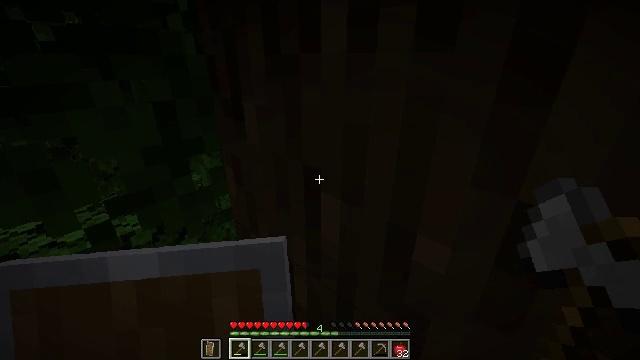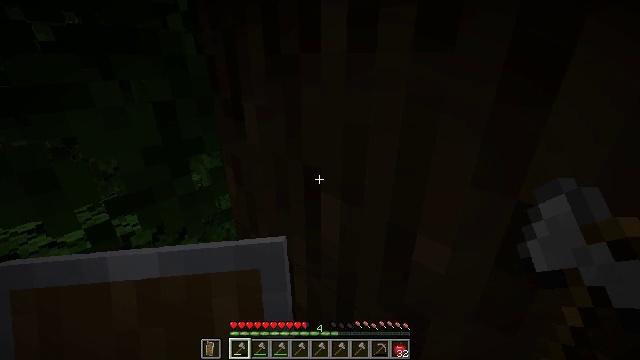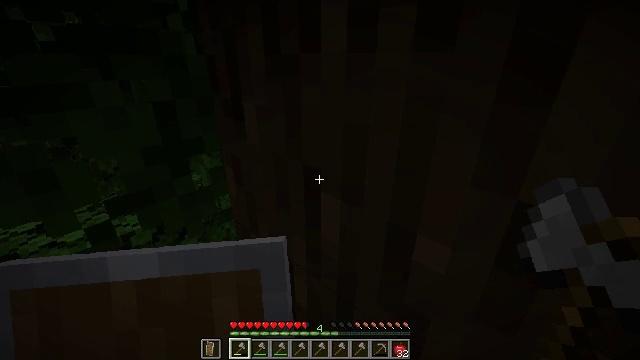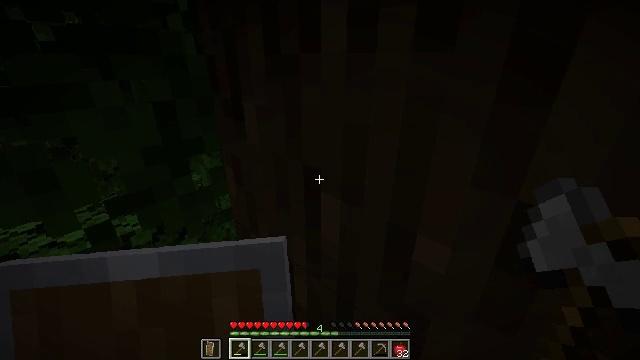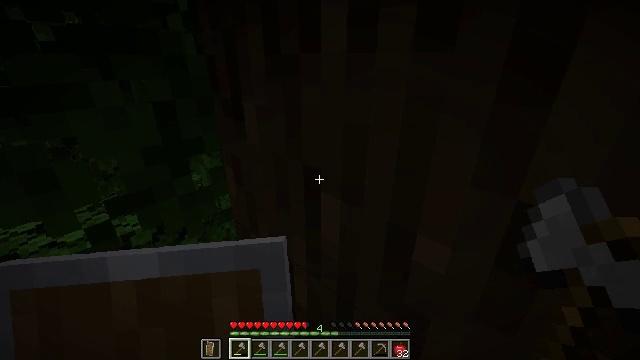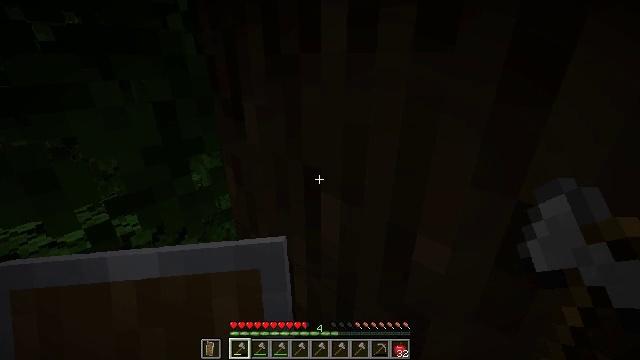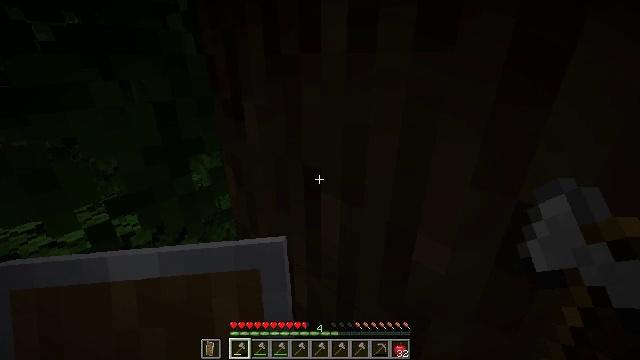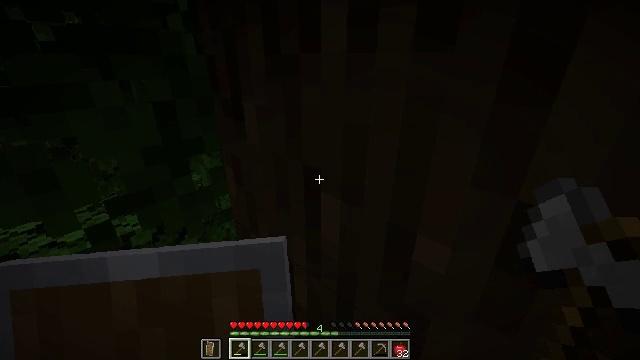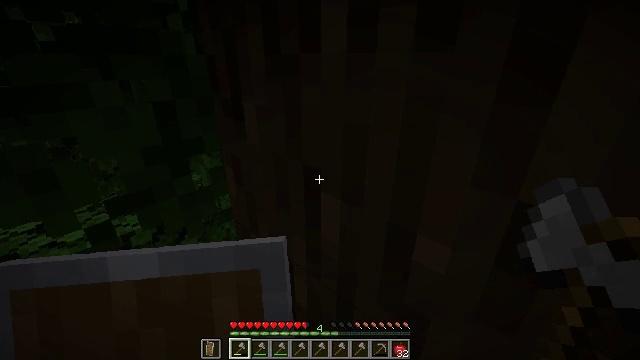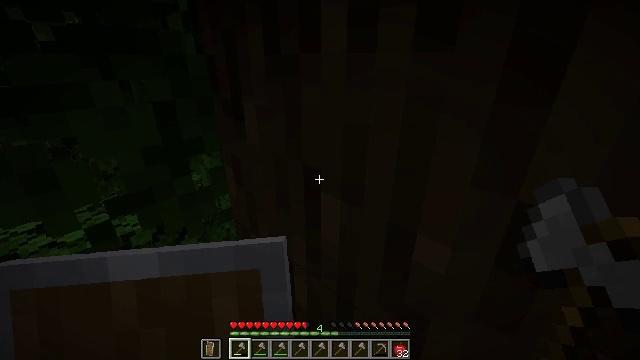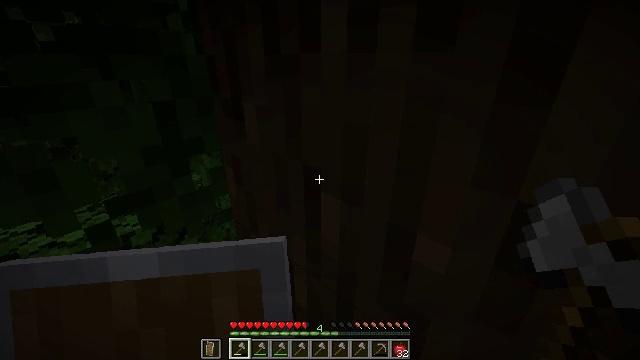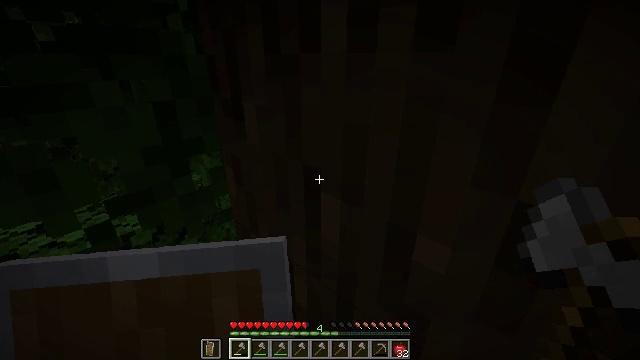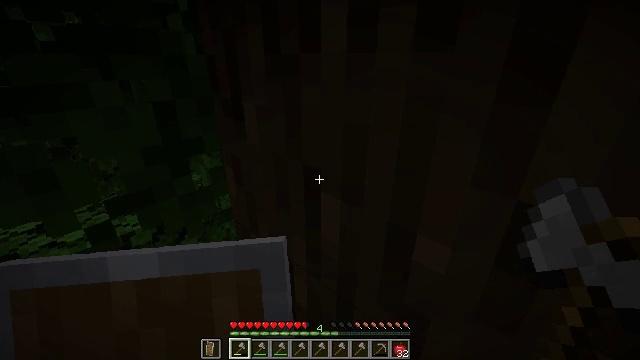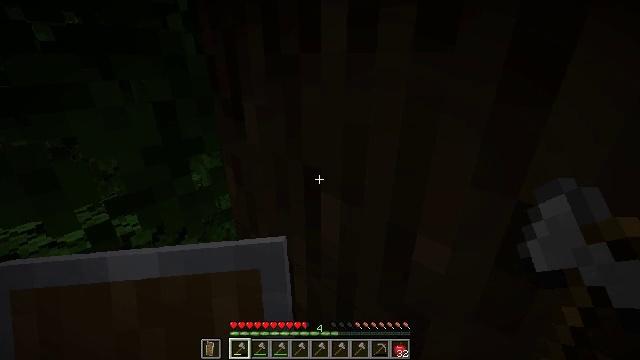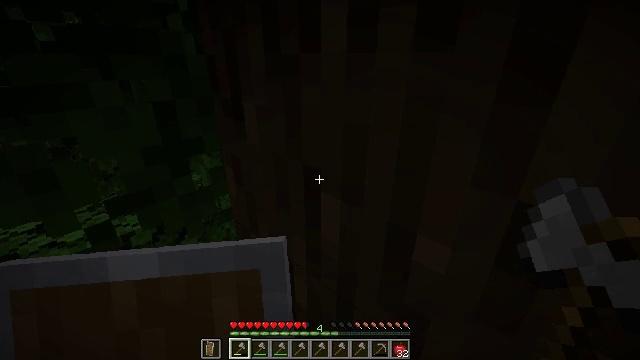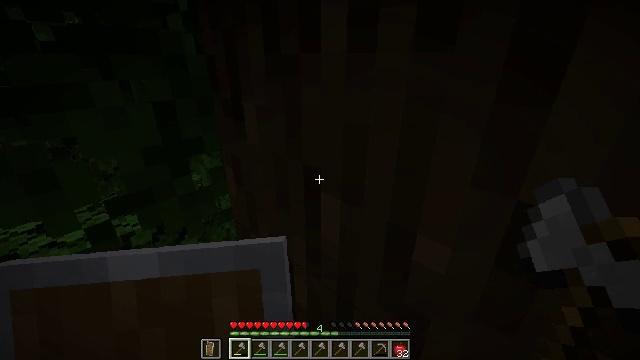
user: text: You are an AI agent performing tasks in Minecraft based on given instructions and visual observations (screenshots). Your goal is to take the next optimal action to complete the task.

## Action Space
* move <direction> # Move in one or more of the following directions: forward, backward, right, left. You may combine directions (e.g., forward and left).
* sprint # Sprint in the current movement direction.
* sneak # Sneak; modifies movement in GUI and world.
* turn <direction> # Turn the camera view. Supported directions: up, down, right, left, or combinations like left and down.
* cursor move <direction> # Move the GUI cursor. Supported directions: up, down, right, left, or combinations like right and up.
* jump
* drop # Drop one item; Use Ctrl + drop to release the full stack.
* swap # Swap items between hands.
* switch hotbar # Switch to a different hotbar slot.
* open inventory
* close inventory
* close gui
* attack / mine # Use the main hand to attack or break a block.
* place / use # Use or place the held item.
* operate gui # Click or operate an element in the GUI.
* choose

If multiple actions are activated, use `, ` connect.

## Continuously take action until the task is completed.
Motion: motion action
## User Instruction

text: Harvest dark oak log for resources.
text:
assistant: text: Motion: no_op
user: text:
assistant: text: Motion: no_op
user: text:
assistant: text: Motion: no_op
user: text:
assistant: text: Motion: no_op
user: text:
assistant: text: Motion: no_op
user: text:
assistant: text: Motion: no_op
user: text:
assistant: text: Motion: no_op
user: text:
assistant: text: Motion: no_op
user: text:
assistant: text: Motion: no_op
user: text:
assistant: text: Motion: no_op
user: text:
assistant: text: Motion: no_op
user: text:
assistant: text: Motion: no_op
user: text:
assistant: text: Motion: no_op
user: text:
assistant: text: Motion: no_op
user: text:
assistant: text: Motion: no_op
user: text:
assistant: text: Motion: no_op
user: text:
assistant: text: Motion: no_op
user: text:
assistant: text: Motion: no_op
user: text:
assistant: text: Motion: no_op
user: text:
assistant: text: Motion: no_op
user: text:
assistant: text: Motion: no_op
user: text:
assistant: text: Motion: no_op
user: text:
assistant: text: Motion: no_op
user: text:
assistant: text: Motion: no_op
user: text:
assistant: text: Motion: no_op
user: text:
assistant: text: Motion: no_op
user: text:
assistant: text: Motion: no_op
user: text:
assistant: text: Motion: no_op
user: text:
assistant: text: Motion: no_op
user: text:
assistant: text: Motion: no_op